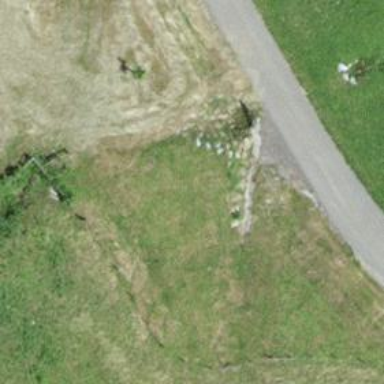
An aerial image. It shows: Culvert tunnel.